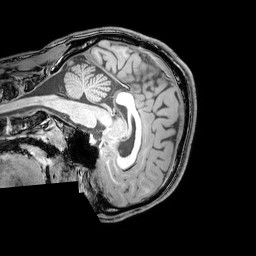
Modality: T1w
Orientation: sagittal
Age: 25
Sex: male
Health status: healthy
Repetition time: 0.081 s
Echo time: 0.037 s